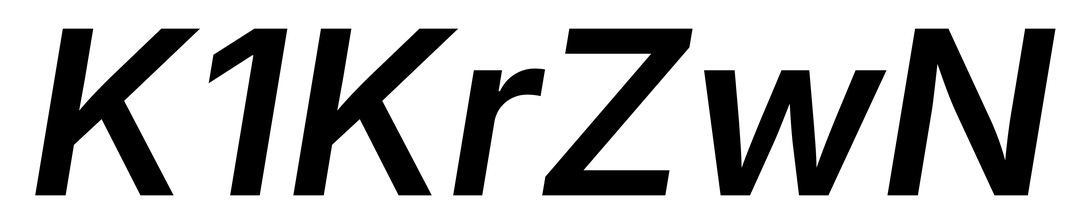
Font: Inter-Italic_SemiBold_Italic